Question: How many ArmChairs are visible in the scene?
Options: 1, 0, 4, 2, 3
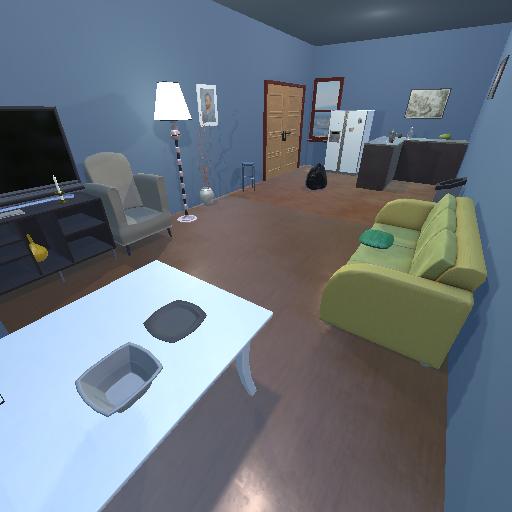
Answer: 1